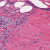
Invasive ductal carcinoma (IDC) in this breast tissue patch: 0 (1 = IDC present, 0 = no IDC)